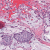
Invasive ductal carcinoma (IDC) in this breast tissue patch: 1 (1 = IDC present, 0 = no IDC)